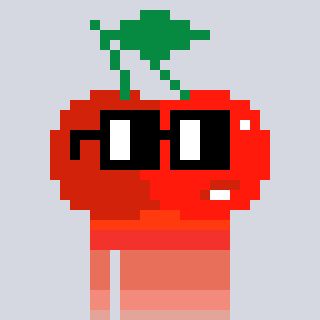
a pixel art character with square black glasses, a cherry-shaped head and a hotbrown-colored body on a cool background